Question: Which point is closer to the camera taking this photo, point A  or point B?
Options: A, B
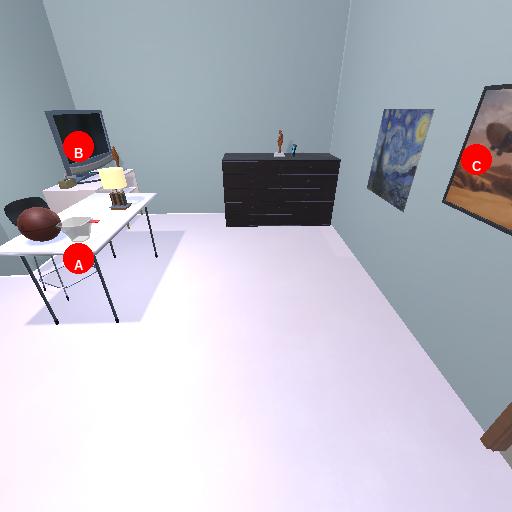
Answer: A